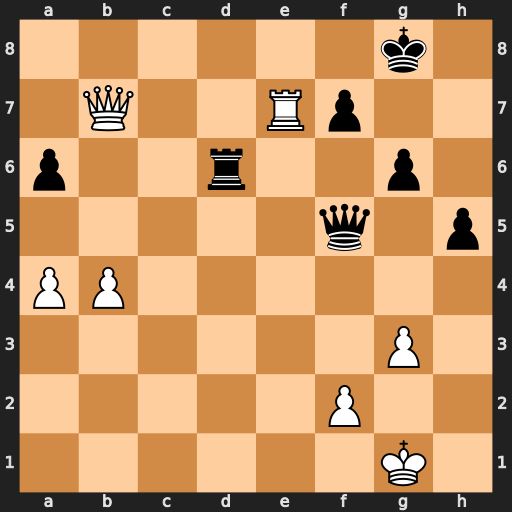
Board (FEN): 6k1/1Q2Rp2/p2r2p1/5q1p/PP6/6P1/5P2/6K1
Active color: w
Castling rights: -
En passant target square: -
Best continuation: Qb8+ Kg7 Qxd6